Question: Iam building an extension and i want to take the path of a file from a window popup like windows does . Is something like that to use in an extension in firefox?

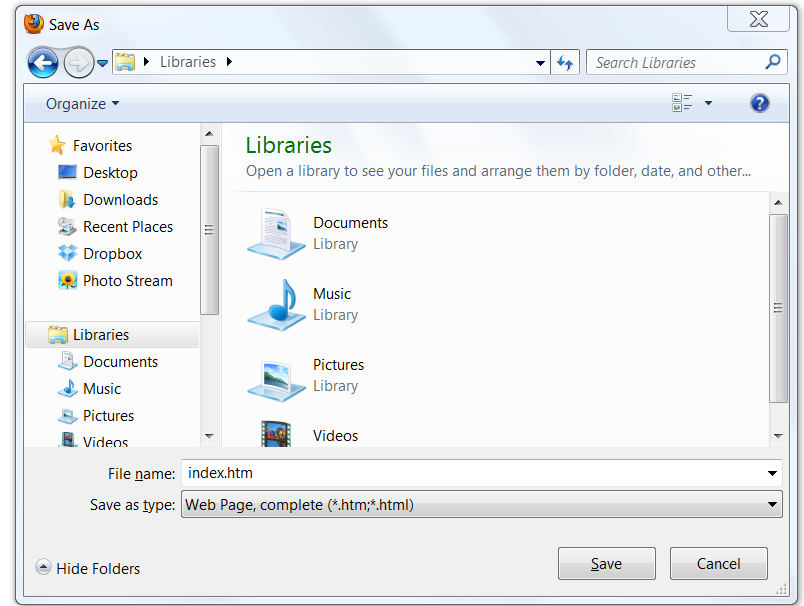
Answer: You should check out <URL>
To begin, you need to create a file picker component and initialize it.
'''
var nsIFilePicker = Components.interfaces.nsIFilePicker;
var fp = Components.classes["@mozilla.org/filepicker;1"].createInstance(nsIFilePicker);
fp.init(window, "Select a File", nsIFilePicker.modeOpen);
'''
> First, a new file picker object is created and stored in the variable
'fp'. The 'init' function is used to initialize the file picker. This
function takes three arguments, the window that is opening the dialog,
the title of the dialog and the mode. The mode here is modeOpen which
is used for an Open dialog. You can also use modeGetFolder and
modeSave for the other two modes. These modes are constants of the
nsIFilePicker interface.
> Finally, you can show the dialog by calling the show() function. It
takes no arguments but returns a status code that indicates what the
user selected. Note that the function does not return until the user
has selected a file. The function returns one of three constants: - the user selected a file and pressed OK. The file the user
selected will be stored in the file picker's file property. - the user pressed Cancel. - in the save
mode, this return value identifies that the user selected a file to be
replaced. (returnOK will be returned when the user entered the name of
a new file.) You should check the return value and then get the file
object from the file picker using the file property.
'''
var res = fp.show();
if (res != nsIFilePicker.returnCancel){
var thefile = fp.file;
// --- do something with the file here ---
}
'''